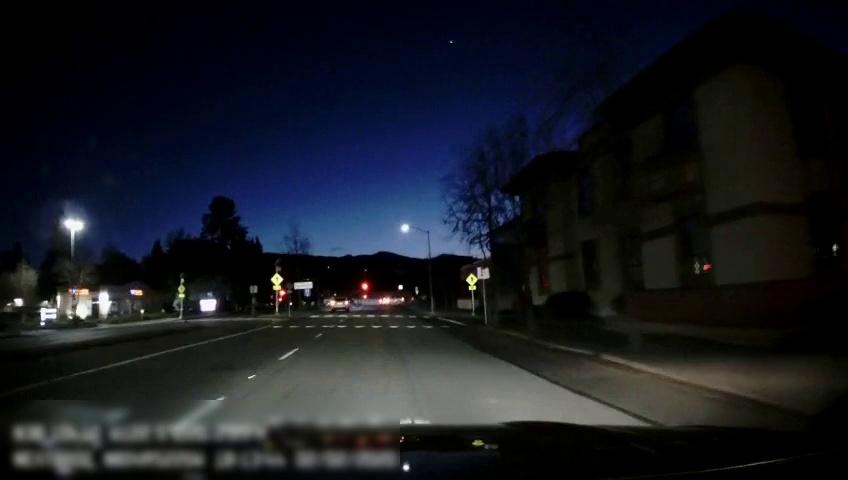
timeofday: Night
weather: Other
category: Drivable Space
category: Vehicles | Car
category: Vehicles | SUV
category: Vehicles | Truck
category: Lanes | Alternate Lane
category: Lanes | Alternate Lane
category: Traffic | Signs
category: Traffic | Signs
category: Traffic | Signs
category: Traffic | Signs